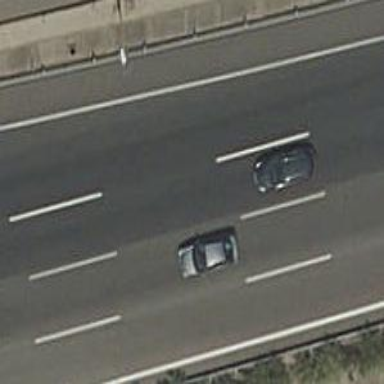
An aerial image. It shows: View of motorway.